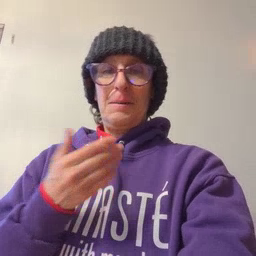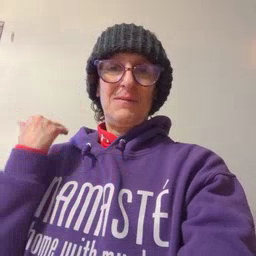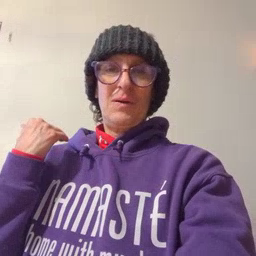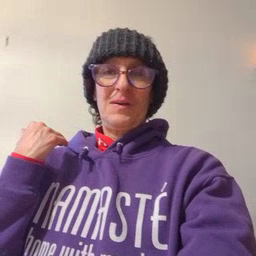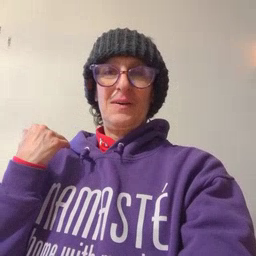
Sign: before